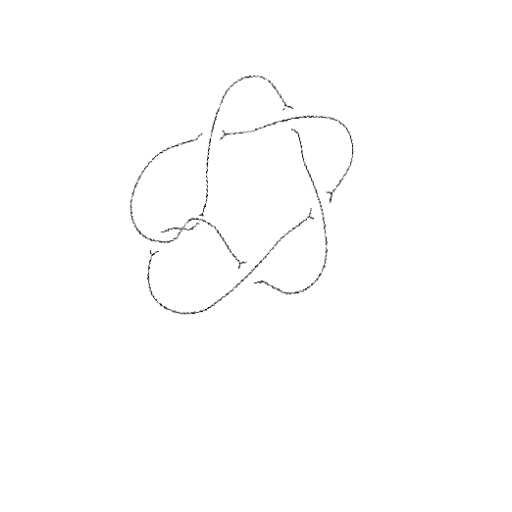
Crossing number: 7